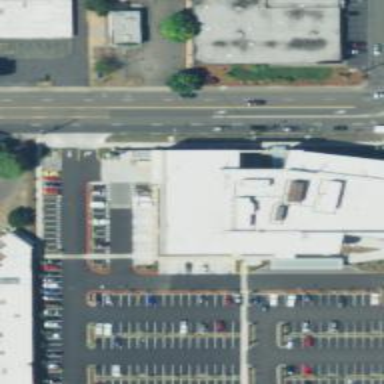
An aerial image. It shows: Parking space is available.